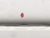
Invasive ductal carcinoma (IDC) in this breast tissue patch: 0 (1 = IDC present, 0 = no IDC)